Field crop: maize
Growth stage: 1
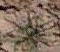
Species: salsola